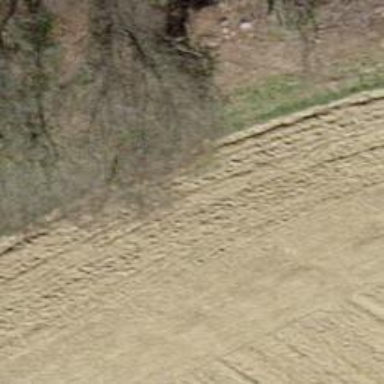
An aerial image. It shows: Track road with grade3 tracktype.